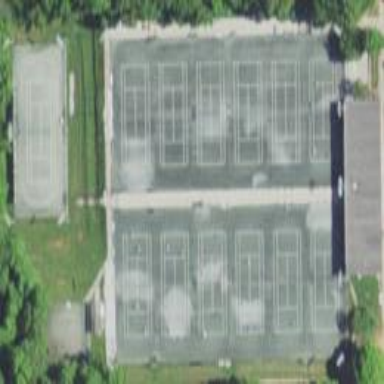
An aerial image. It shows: Sports centre dedicated to tennis.